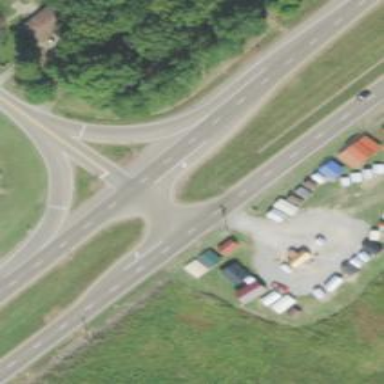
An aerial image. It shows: Asphalt dual carriageway at the trunk highway level.